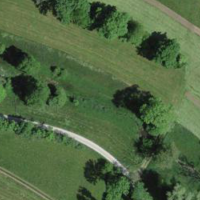
EUNIS habitat code: 25
Species observed at this site:
Oxalis acetosella